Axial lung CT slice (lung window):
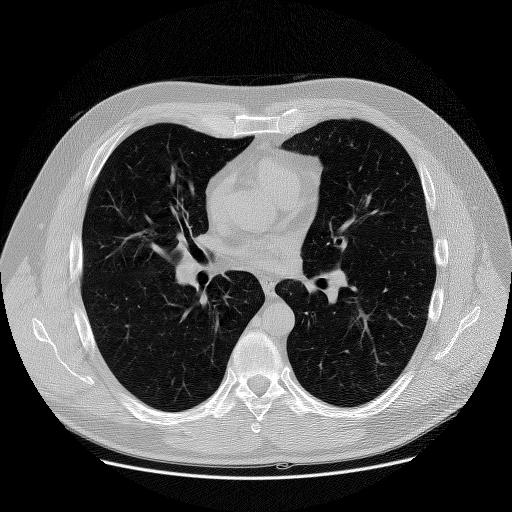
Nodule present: no